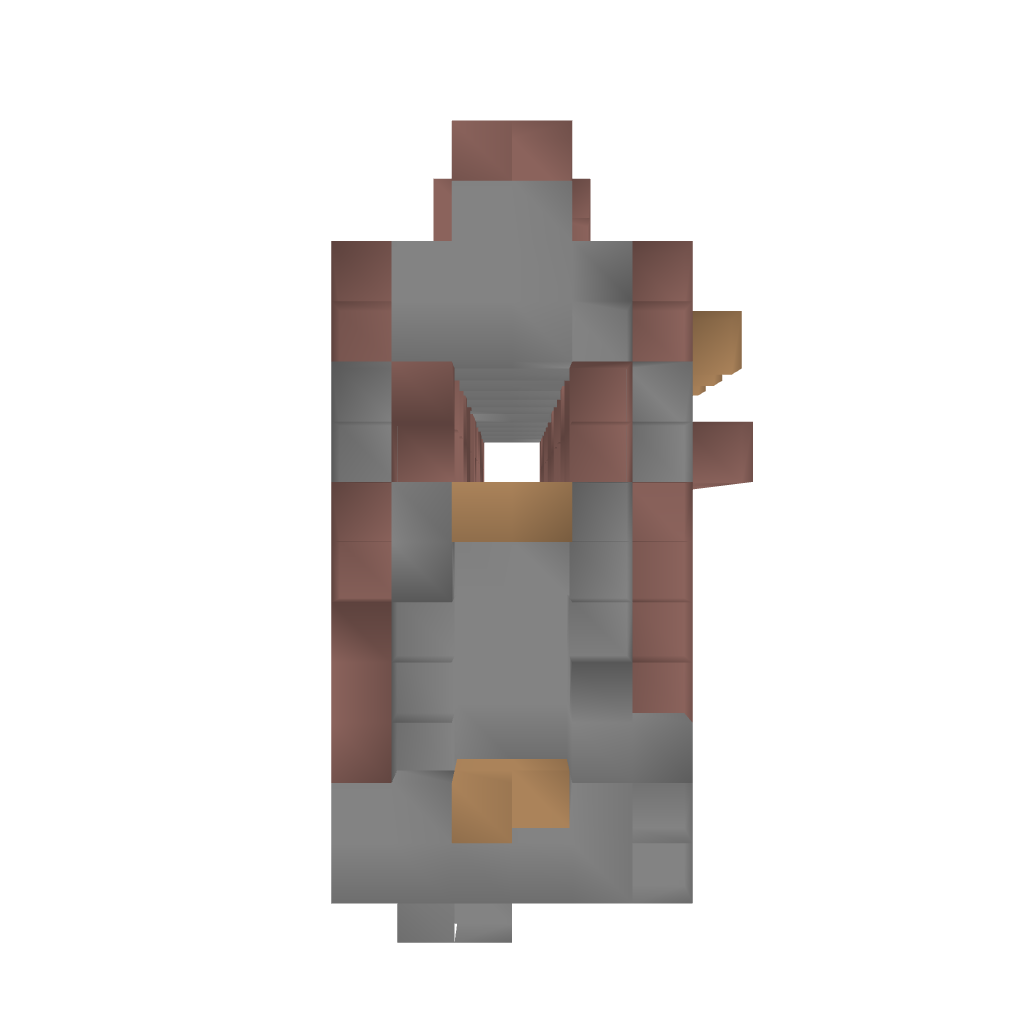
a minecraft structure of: Castle Module - Entrance (lever) bad low quality